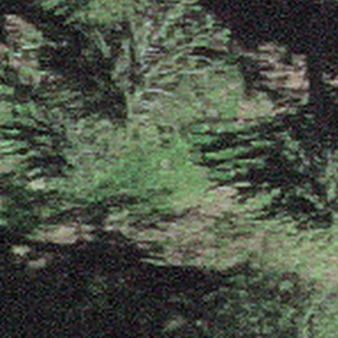
Label: other